Question: i have a symmetric matrix/dataframe, that looks like
'''
structure(list(HQ673618_1 = c(NA, 90.8, 89.8, 89.6, 89.8, 88.9,
87.8, 88.2, 88.3), HQ674317_1 = c(90.8, NA, 98.6, 97.7, 98.4,
97.4, 94.9, 96.2, 95.1), EU686630_1 = c(89.8, 98.6, NA, 98.4,
98.9, 97.7, 95.4, 96.4, 95.8), EU686593_2 = c(89.6, 97.7, 98.4,
NA, 98.1, 96.8, 94.4, 95.6, 94.8), JN166322_2 = c(89.8, 98.4,
98.9, 98.1, NA, 97.5, 95.3, 96.5, 95.9), EU491340_2 = c(88.9,
97.4, 97.7, 96.8, 97.5, NA, 96.5, 97.7, 96), AB694259_3 = c(87.8,
94.9, 95.4, 94.4, 95.3, 96.5, NA, 98.3, 95.9), AB694258_3 = c(88.2,
96.2, 96.4, 95.6, 96.5, 97.7, 98.3, NA, 95.8), AB694462_3 = c(88.3,
95.1, 95.8, 94.8, 95.9, 96, 95.9, 95.8, NA)), .Names = c("HQ673618_1",
"HQ674317_1", "EU686630_1", "EU686593_2", "JN166322_2", "EU491340_2",
"AB694259_3", "AB694258_3", "AB694462_3"), class = "data.frame", row.names = c("HQ673618_1",
"HQ674317_1", "EU686630_1", "EU686593_2", "JN166322_2", "EU491340_2",
"AB694259_3", "AB694258_3", "AB694462_3"))
'''
These values represent sample similarities.
In the the first step, id like to know the average value for each treatment specified by the "_n":

The difficulties are in letting R know that the category factor is given in the row/columname. Also, my dataset is much bigger than the example, and the sample sizes vary within each treatment.
Thank you for your support.
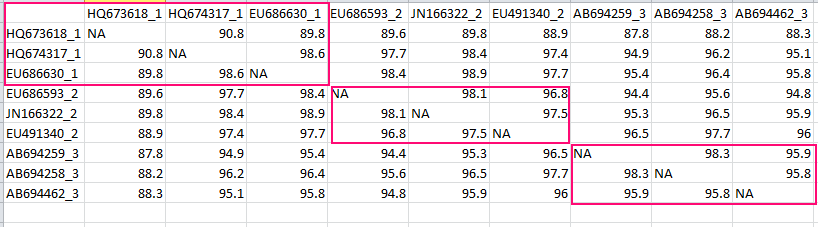
Answer: Here's a possible solution (assuming your data set called 'df')
'''
indx <- gsub(".*_", "", names(df))
vapply(unique(indx), function(x) {
temp <- which(indx %in% x)
mean(unlist(df[temp, temp]), na.rm = TRUE)
},
FUN.VALUE = double(1))
# 1 2 3
# 93.06667 97.46667 96.66667
'''